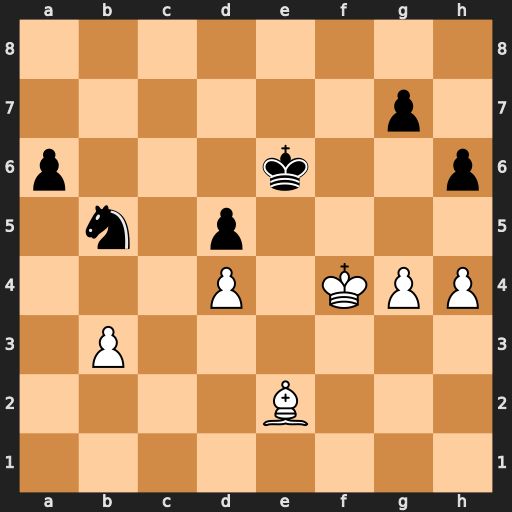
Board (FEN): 8/6p1/p3k2p/1n1p4/3P1KPP/1P6/4B3/8
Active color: w
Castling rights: -
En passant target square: -
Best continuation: Bxb5 axb5 h5 Kf6 b4